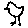
Label: bird